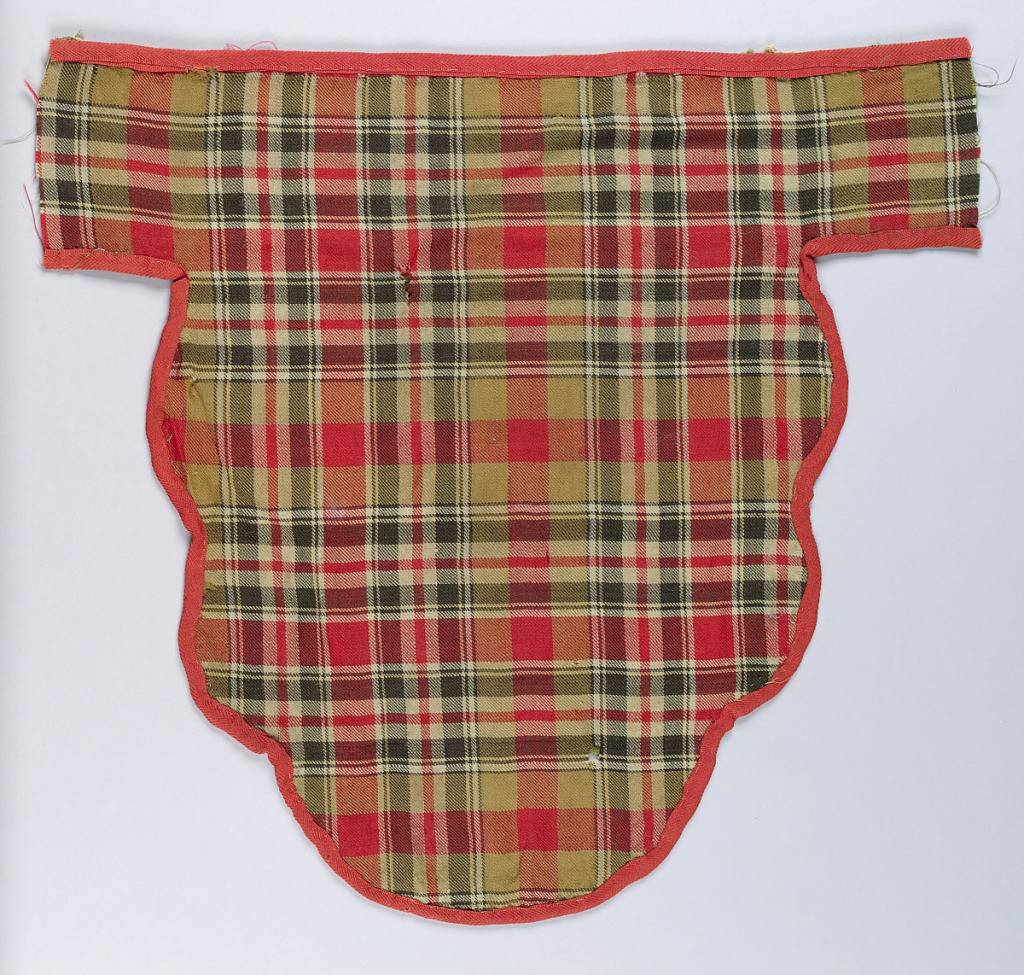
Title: Valance fragment
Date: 18th–19th century
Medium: wool Technique: woven
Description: Valance fragment in a plaid pattern with a scalloped outline. Lined with plain green wool.